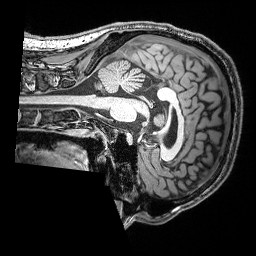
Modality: T1w
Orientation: sagittal
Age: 30
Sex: male
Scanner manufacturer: siemens
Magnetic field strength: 3 T
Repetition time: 2.53 s
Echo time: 0.00388 s